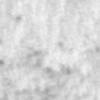
Label: no_change